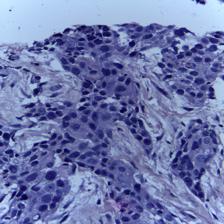
Diagnosis: OSCC